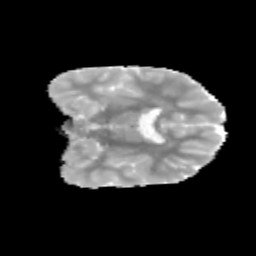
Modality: MD
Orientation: coronal
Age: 10
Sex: male
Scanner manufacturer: siemens
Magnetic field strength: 3 T
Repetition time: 3.8 s
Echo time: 0.07 s